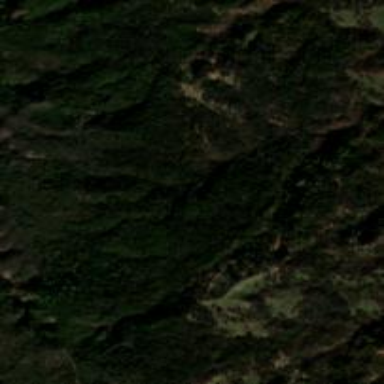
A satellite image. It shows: Forest area.